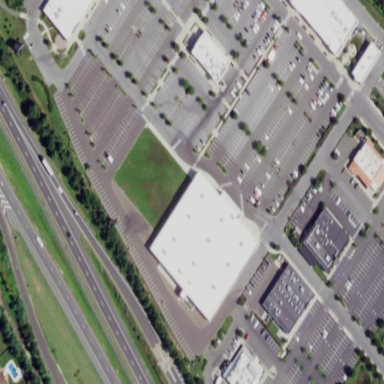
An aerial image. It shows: Building.